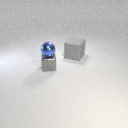
small gray metal cube below small blue metal sphere